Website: home-depot
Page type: review-order
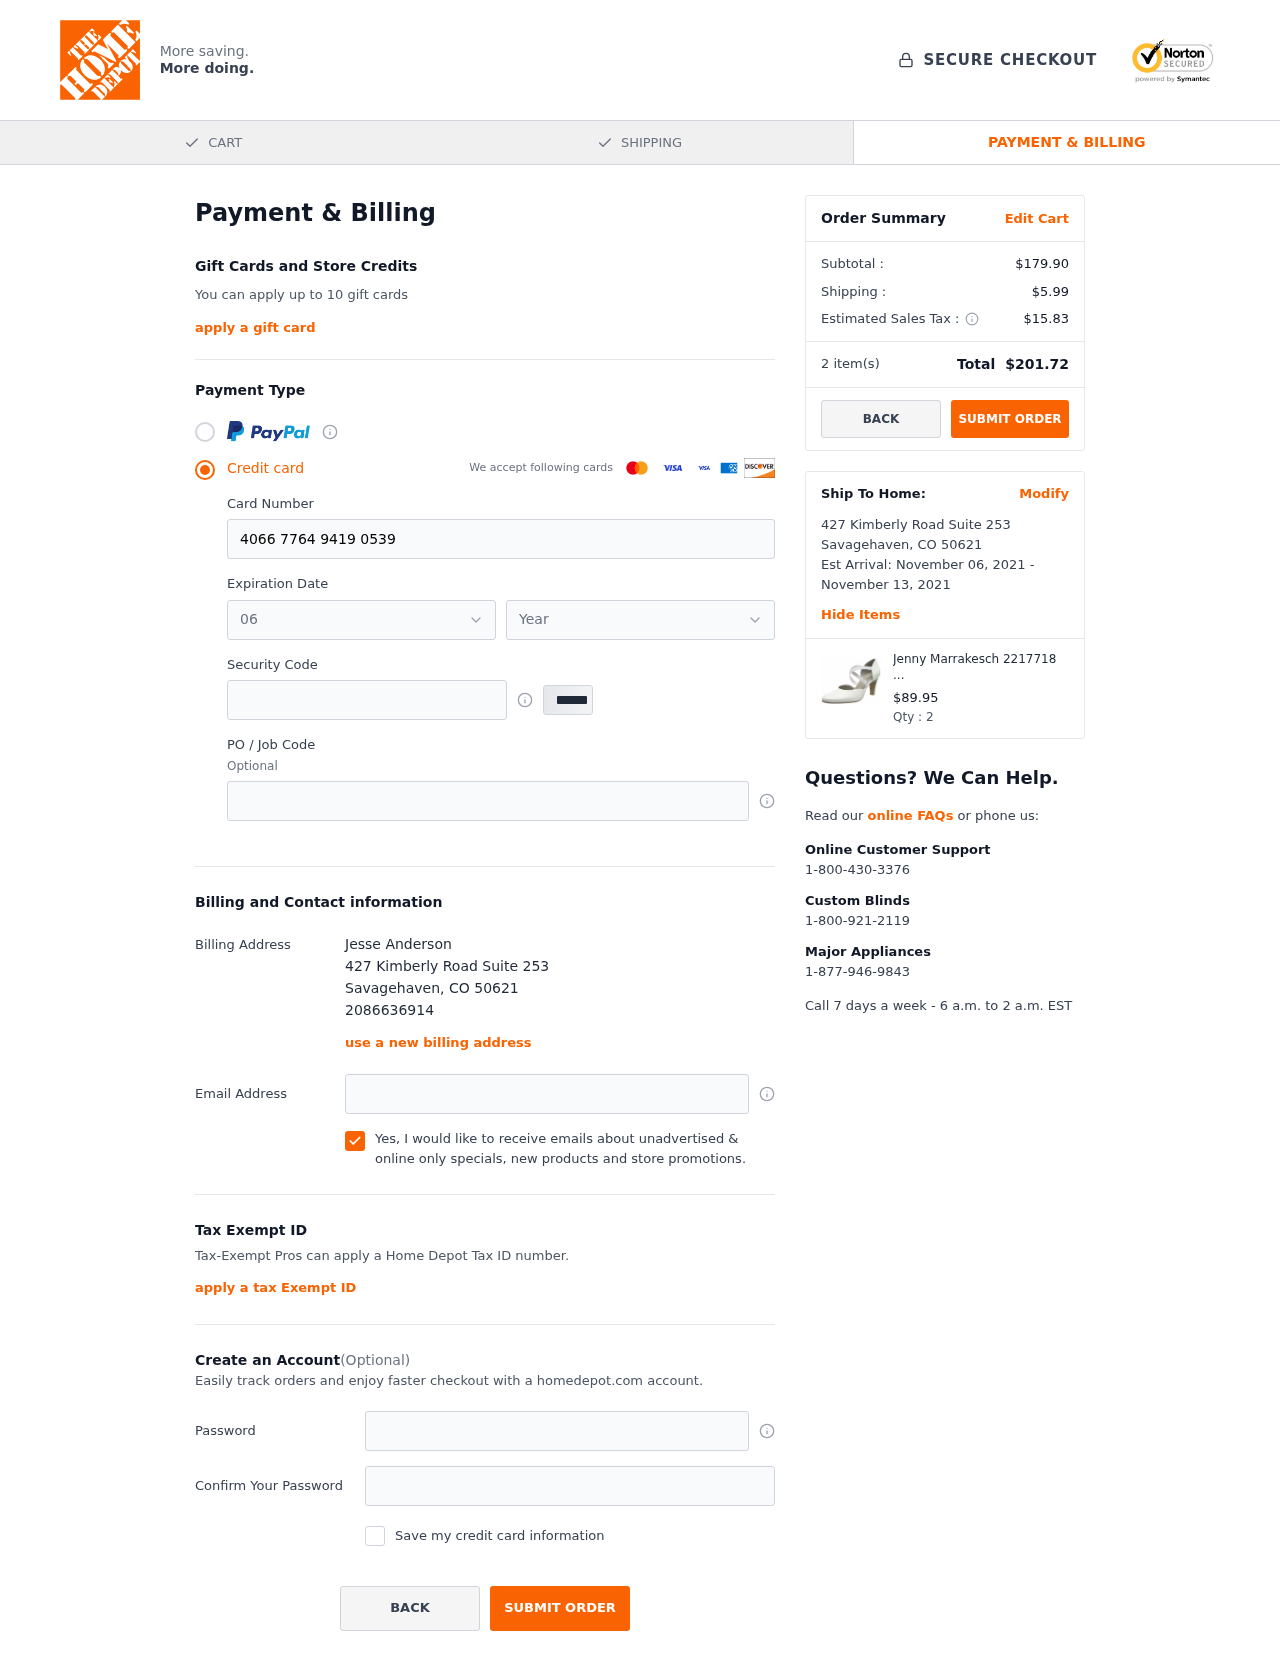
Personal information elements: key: PII_CARD_EXPIRY_MONTH
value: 06
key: PII_CARD_EXPIRY_YEAR
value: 26
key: PII_CITY
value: Savagehaven
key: PII_FULLNAME
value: Jesse Anderson
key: PII_PHONE
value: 2086636914
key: PII_POSTCODE
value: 50621
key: PII_STATE_ABBR
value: CO
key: PII_STREET
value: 427 Kimberly Road Suite 253
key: PII_CARD_NUMBER
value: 4066 7764 9419 0539
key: PII_CARD_CVV
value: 977
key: PII_JOB_CODE
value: J602447
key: PII_EMAIL
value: jesse.anderson@gmail.com
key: PII_STREET2
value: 427 Kimberly Road Suite 253
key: PII_POSTCODE2
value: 50621
Product elements: key: PRODUCT1_NAME
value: Jenny Marrakesch 2217718 Mules, (Blau 02), 2.5 UK
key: PRODUCT1_PRICE
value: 89.95
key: PRODUCT1_QUANTITY
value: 2
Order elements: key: ORDER_SUBTOTAL
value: $179.90
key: ORDER_SHIPPING_COST
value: $5.99
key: ORDER_TAX
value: $15.83
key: ORDER_NUM_ITEMS
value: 2
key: ORDER_TOTAL
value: $201.72
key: ORDER_SHIPPING_DATE
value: November 06, 2021
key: ORDER_DELIVERY_DATE
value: November 13, 2021